Field crop: maize
Growth stage: 2
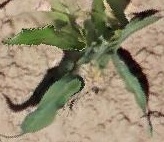
Species: maize